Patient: sex M, age 61
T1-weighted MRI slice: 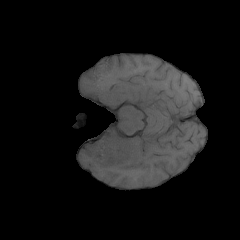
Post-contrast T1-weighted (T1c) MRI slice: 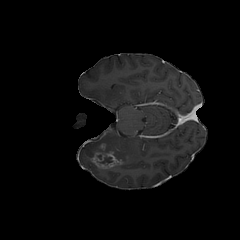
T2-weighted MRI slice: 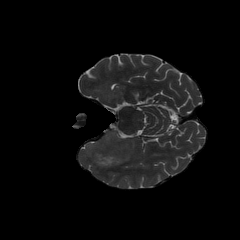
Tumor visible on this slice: yes
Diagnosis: Glioblastoma, IDH-wildtype
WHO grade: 4